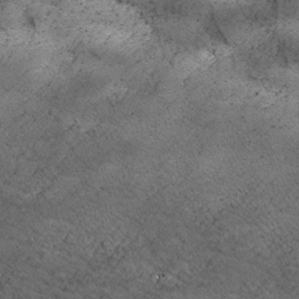
Label: non_frost